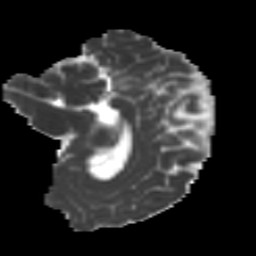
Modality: MD
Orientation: sagittal
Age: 17
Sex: male
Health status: ill
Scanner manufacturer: ge
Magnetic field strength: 3 T
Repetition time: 6.752 s
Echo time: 0.079 s